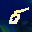
Label: 5